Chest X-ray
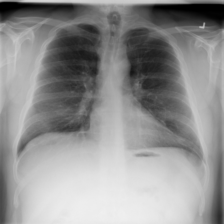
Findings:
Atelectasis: negative
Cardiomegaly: negative
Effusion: negative
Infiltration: negative
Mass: negative
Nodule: negative
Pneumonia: negative
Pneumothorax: negative
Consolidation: negative
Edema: negative
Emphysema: negative
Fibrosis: negative
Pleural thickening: negative
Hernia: negative